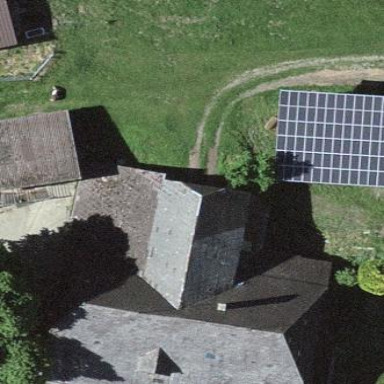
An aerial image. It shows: Farm building.